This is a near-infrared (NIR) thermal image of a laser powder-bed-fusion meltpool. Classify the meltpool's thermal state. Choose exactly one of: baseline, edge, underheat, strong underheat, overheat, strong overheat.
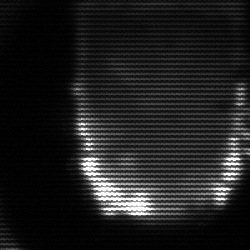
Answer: baseline